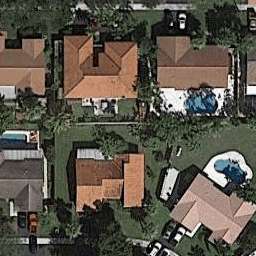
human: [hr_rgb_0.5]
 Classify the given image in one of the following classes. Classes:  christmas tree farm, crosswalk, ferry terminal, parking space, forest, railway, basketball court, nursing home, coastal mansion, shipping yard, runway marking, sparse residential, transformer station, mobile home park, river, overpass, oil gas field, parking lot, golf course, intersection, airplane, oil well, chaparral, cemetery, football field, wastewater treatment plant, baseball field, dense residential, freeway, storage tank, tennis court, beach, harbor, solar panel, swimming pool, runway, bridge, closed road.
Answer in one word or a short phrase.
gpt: dense residential